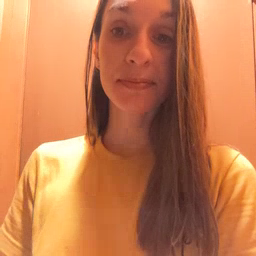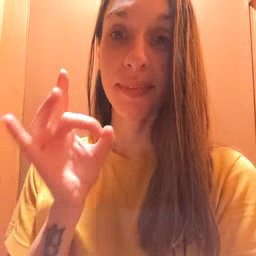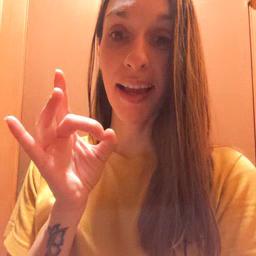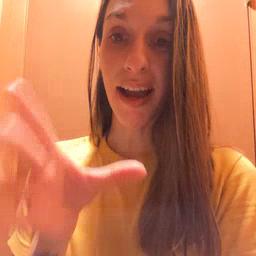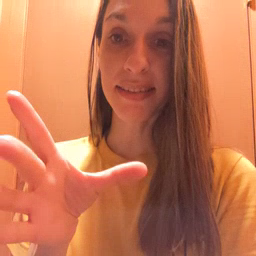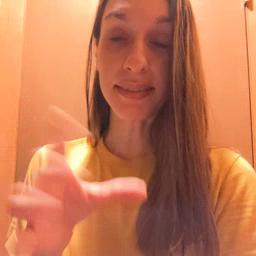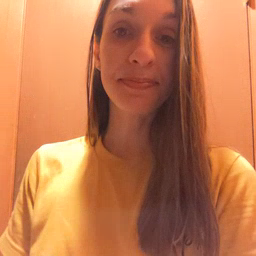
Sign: hate